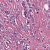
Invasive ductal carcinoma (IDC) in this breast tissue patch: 1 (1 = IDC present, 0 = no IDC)